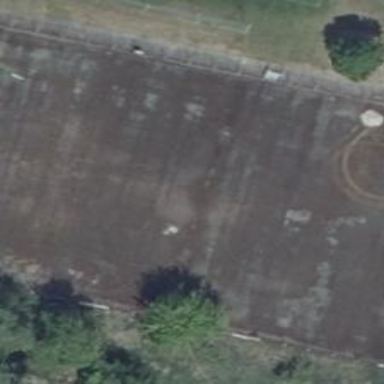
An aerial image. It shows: Tennis court on pitch.